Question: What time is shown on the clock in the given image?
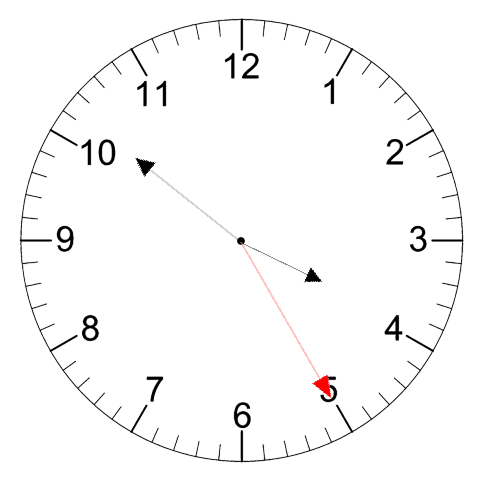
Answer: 03:51:25